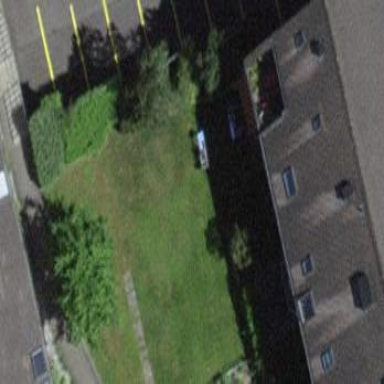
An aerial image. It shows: Group of garages.